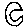
Label: moon